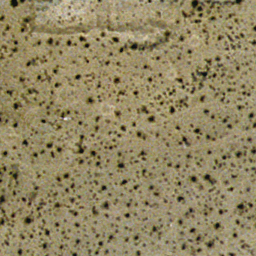
Label: chaparral